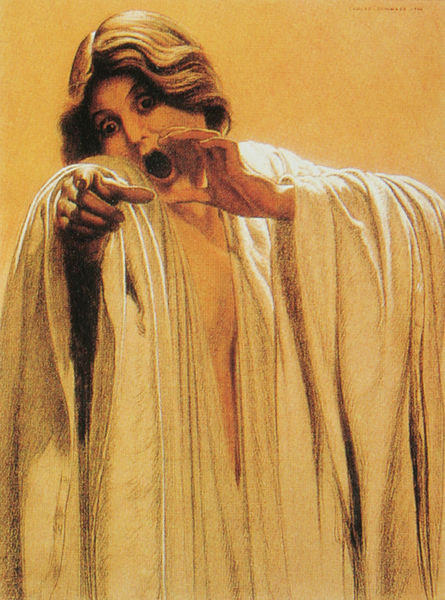
Titel: Studie zu Die Welle
Künstler: Carlos Schwabe
Standort: Genf
Institution: Musée d'Art et d'Histoire
Schlagwörter: gemälde, hand, nackt, schatten, umhang, weiß, gelb, ocker, braun, brust, finger, frau, geste, haar, hell, kleid, licht, mund, nase, orange, schwarz, zeichen, zeichnung, blick, tuch, beige, blond, jung, arme, augen, blass, entsetzen, falten, gesicht, ärmel, hände, portrait, porträt, gewand, haare, lange haare, mantel, stoff, gesang, oper, sängerin, theater, frontal, lippen, mittelscheitel, wellen, moderne, weis, ausdruck, angst, zeigefinger, mimik, bauch, laken, zeigen, offen, erschrecken, furcht, schrecken, gestik, real, schreien, toga, gruselig, fingerzeig, naturalistisch, geöffnet, schrei, expression, abwehr, rufen, schreck, emotion, gestisch, erschrocken, priesterin, schreiend, aufgerissen, mud, wallend, zeigend, entsetzten, aufzeigen, aufreißen, 1900, frau hell